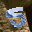
Label: 5